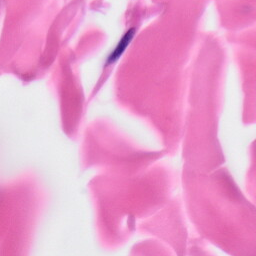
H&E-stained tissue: Skin